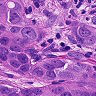
Metastatic tissue present: yes